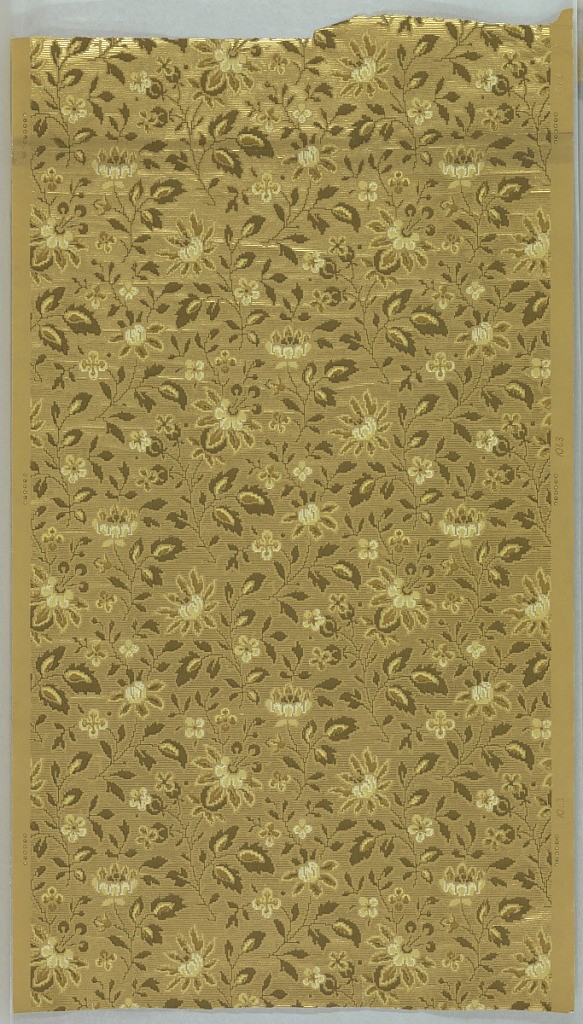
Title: Sidewall
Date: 1880–90
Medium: Machine-printed on paper
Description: All-over floral pattern, with jagged edges simulating a weave, printed in multi-color on mustard ground covered with thin gold horizontal lines.